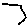
Label: hexagon